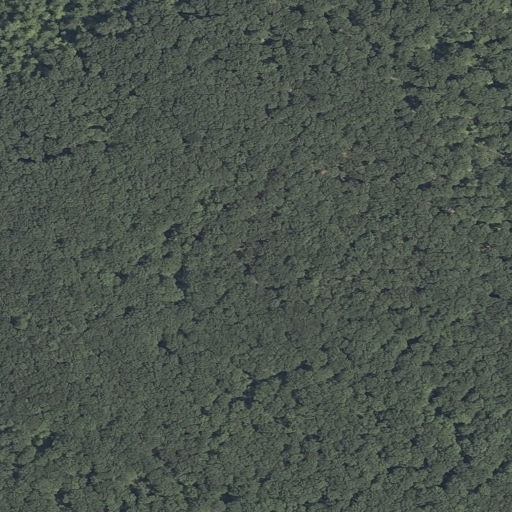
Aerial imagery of mountain in Maine named Snows Hill containing deciduous forest and mixed forest